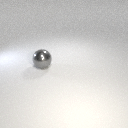
large gray metal sphere